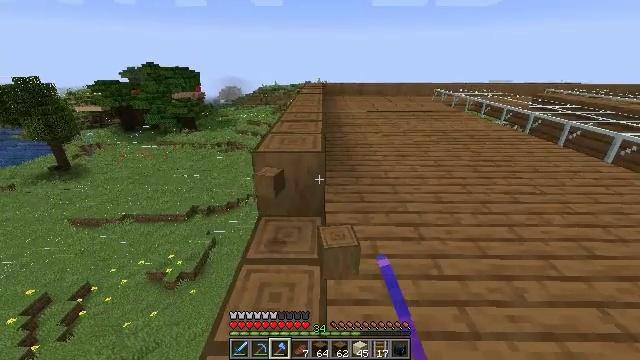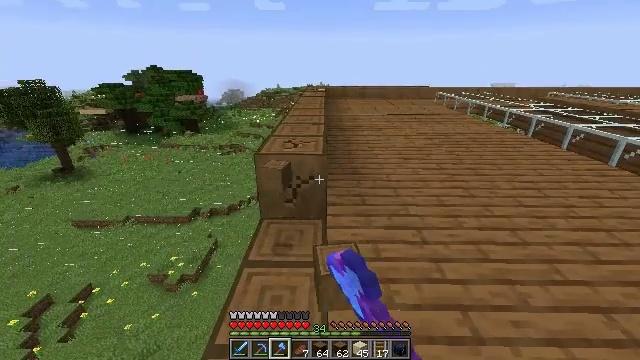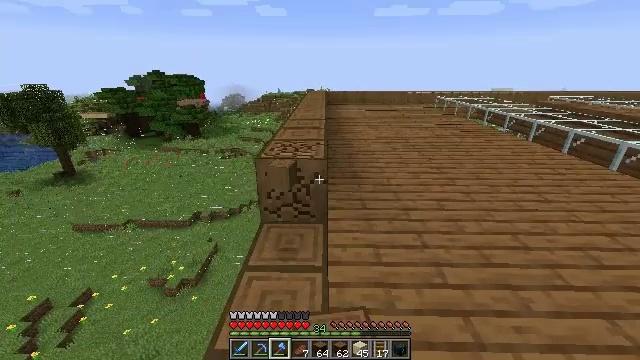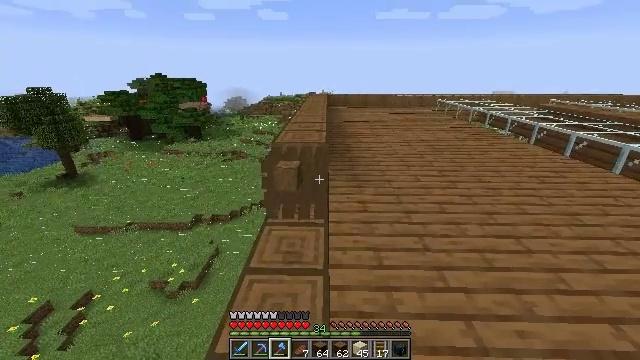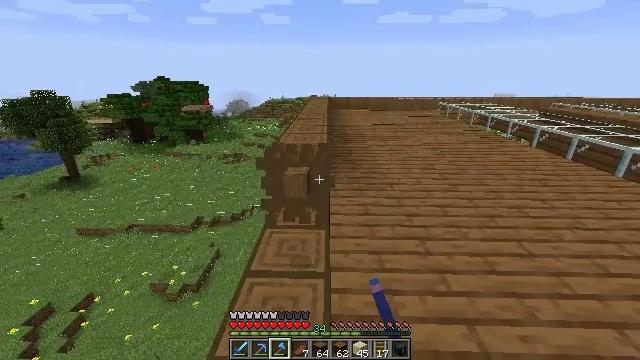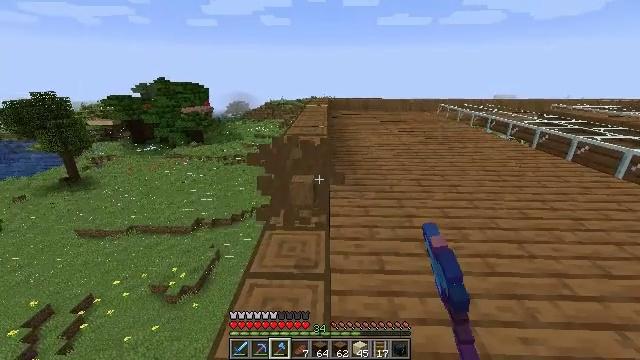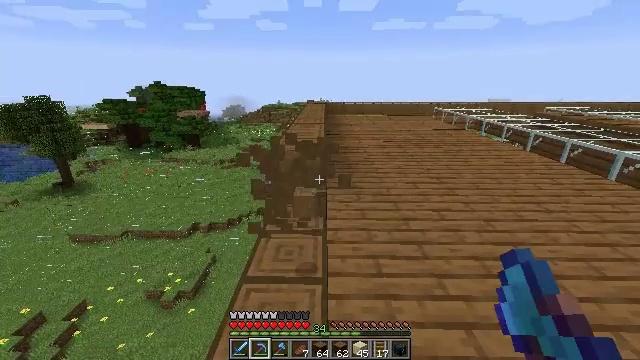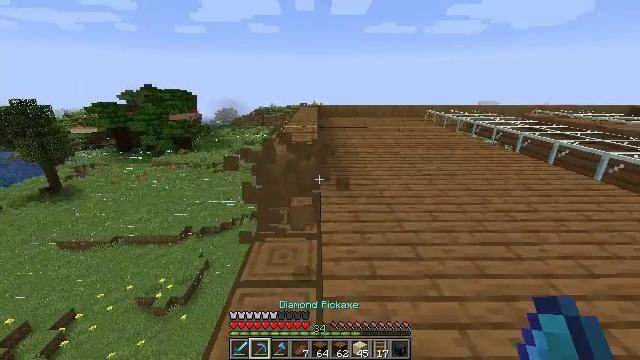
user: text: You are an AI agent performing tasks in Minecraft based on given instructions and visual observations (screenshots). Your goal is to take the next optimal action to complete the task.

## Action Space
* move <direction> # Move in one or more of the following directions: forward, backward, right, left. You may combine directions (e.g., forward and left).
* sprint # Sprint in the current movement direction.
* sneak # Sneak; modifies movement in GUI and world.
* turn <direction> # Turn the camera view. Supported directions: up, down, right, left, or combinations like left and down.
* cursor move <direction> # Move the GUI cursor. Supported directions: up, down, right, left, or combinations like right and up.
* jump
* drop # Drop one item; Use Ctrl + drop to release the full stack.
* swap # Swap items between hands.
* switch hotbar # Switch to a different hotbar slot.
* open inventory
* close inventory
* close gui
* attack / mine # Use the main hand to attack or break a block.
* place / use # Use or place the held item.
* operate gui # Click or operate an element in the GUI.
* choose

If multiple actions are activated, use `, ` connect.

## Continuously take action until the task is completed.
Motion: motion action
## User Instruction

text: Gather stripped spruce log from the tree.
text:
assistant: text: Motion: attack / mine
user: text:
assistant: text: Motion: attack / mine
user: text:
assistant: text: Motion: attack / mine
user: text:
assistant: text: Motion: attack / mine
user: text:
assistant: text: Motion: attack / mine
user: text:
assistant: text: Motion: attack / mine, switch to hotbar 2
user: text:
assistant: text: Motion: turn right, attack / mine, switch to hotbar 2
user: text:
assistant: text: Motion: attack / mine